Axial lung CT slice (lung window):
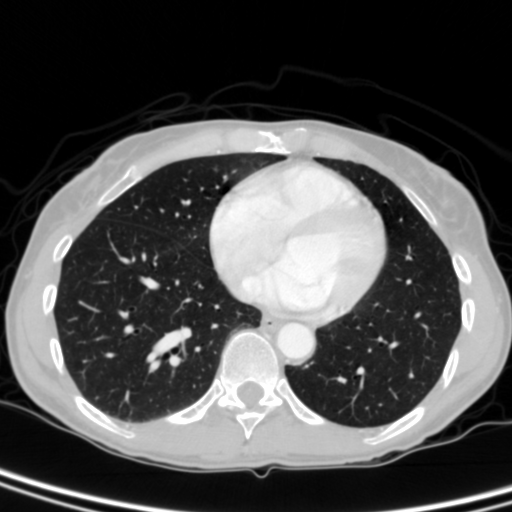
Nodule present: no